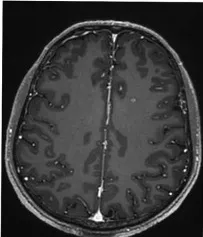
Serial CT and MRI of the case. (G,H) CT after 3 months of alectinib therapy with a partial response of the lung.
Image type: radiology (mri)